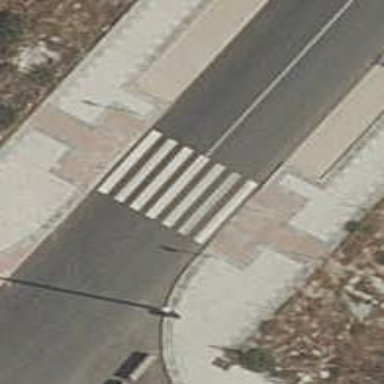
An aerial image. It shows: Uncontrolled zebra crossing on the road.